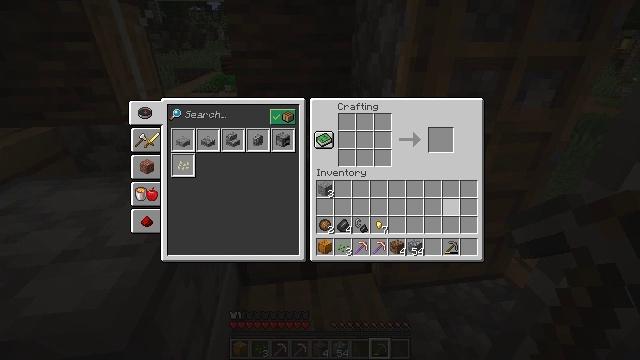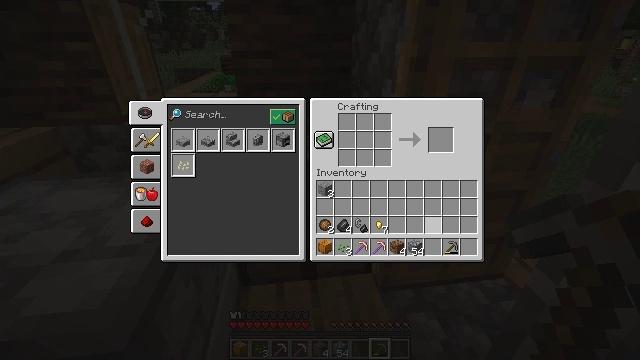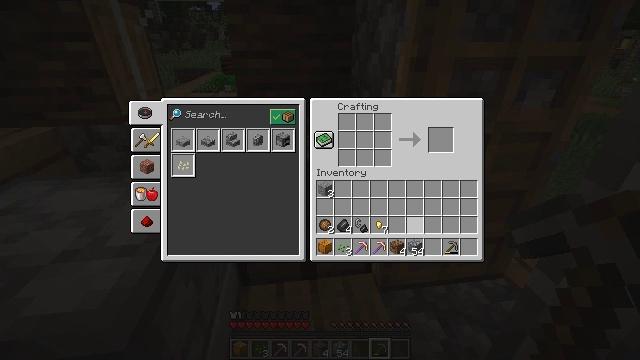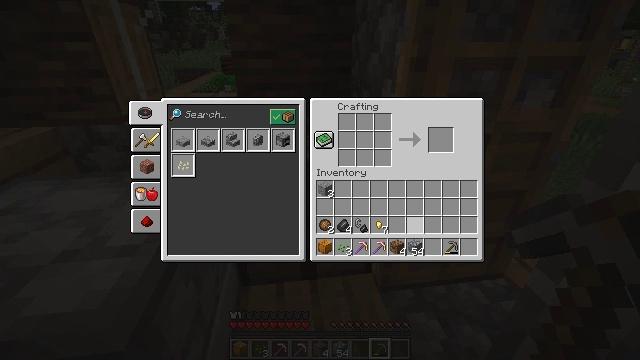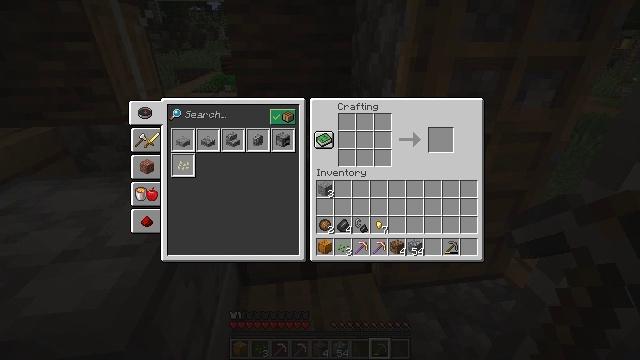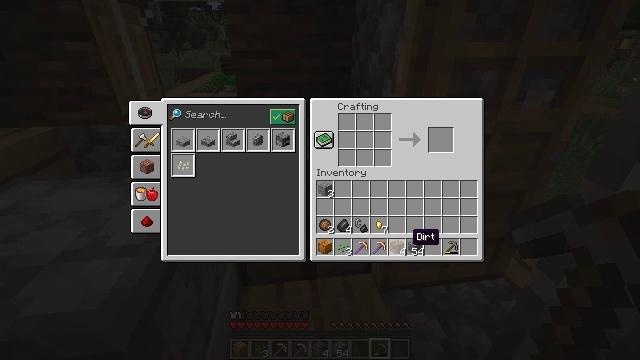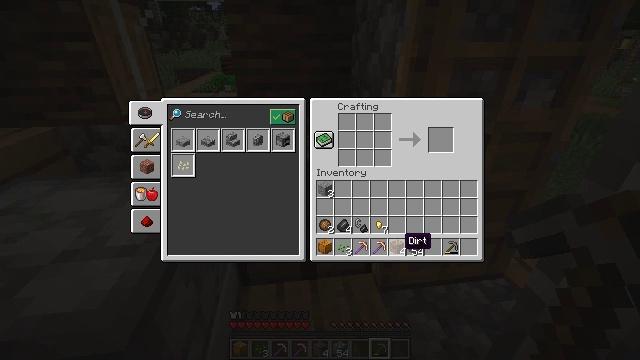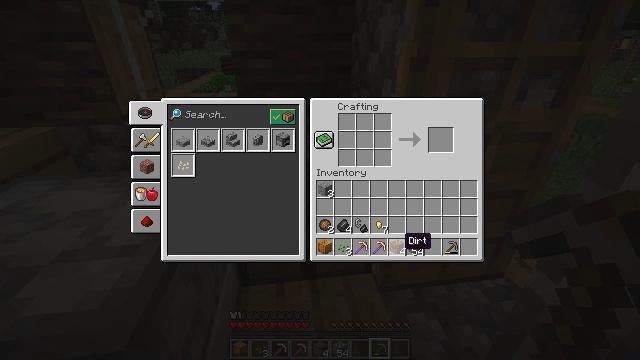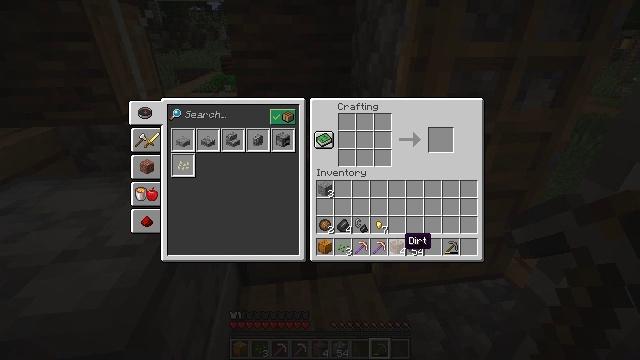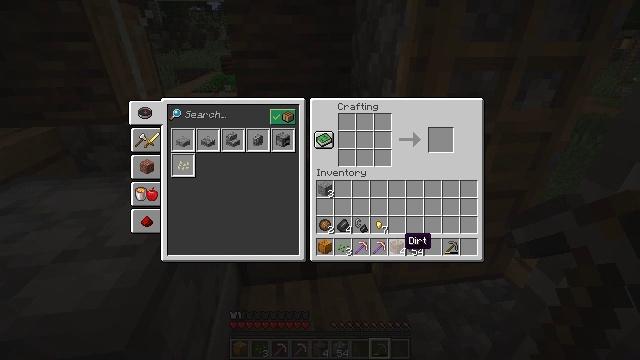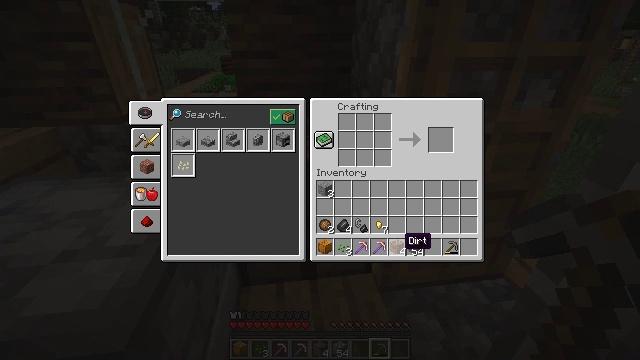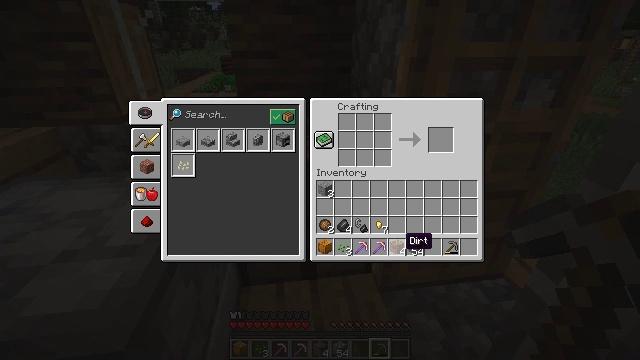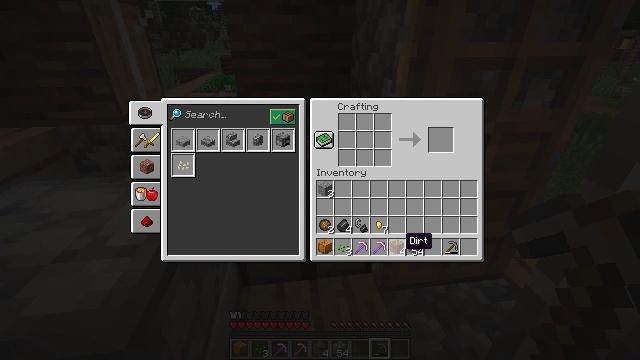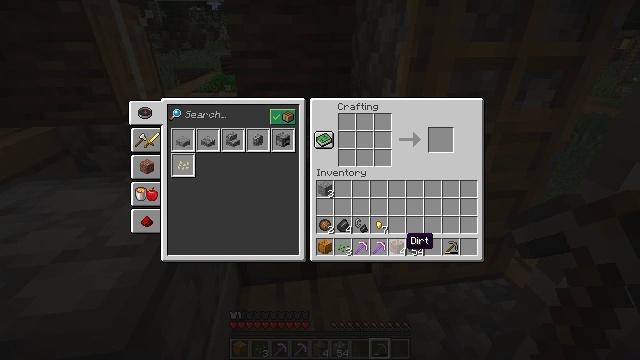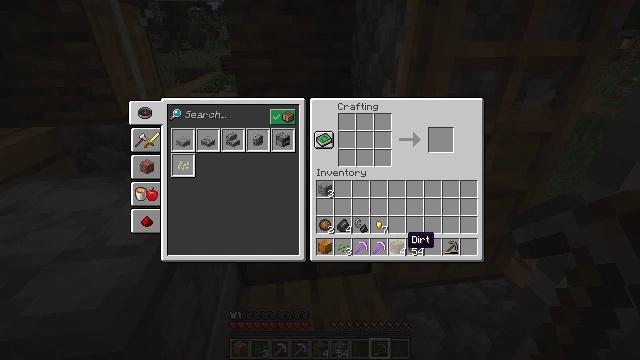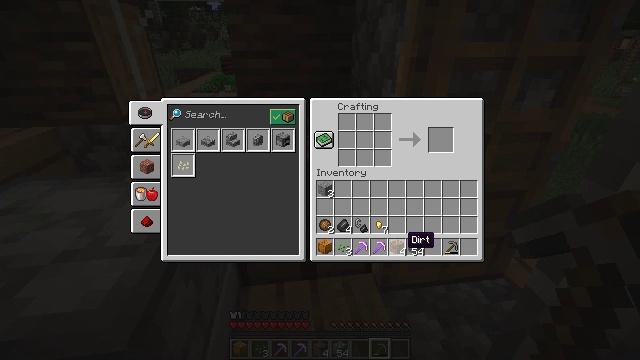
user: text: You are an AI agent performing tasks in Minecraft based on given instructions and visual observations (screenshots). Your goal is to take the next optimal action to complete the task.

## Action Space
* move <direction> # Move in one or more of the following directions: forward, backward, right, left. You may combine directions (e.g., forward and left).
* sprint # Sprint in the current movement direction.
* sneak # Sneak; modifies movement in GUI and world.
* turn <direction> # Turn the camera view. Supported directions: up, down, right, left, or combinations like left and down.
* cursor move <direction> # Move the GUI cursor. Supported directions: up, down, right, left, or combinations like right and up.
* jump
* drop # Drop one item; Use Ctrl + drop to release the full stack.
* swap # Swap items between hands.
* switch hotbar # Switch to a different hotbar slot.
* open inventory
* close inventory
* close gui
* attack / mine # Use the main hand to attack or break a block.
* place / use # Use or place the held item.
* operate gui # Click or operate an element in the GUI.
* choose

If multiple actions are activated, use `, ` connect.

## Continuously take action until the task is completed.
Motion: motion action
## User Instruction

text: Gather oak logs from trees.
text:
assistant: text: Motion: turn left and down
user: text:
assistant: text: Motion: turn left and down
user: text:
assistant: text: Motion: no_op
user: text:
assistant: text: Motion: no_op
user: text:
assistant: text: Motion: turn left and down
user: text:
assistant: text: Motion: turn left
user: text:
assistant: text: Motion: no_op
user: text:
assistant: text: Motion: no_op
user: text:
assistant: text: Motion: no_op
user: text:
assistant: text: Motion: no_op
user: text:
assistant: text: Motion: no_op
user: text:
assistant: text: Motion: no_op
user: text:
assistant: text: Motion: no_op
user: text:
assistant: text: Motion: no_op
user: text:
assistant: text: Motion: no_op
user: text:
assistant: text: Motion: close inventory
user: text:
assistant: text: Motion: close inventory
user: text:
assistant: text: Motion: close inventory
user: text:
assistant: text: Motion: close inventory
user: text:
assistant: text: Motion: turn right and up
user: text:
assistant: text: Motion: turn right and up
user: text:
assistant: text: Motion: turn right and up
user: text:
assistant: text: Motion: turn right and up
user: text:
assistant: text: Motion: turn right
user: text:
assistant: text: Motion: move forward, turn right
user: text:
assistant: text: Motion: move forward
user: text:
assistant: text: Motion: move forward
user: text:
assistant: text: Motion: move forward
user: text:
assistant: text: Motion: move forward
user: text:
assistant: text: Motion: move forward